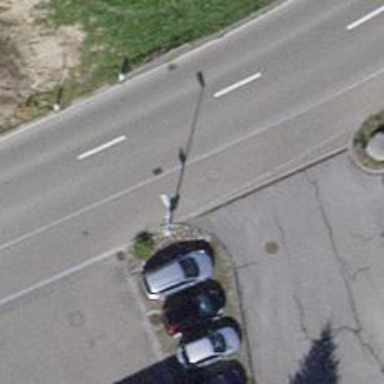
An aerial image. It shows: Bus stop with platform for public transport.